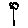
Label: flower